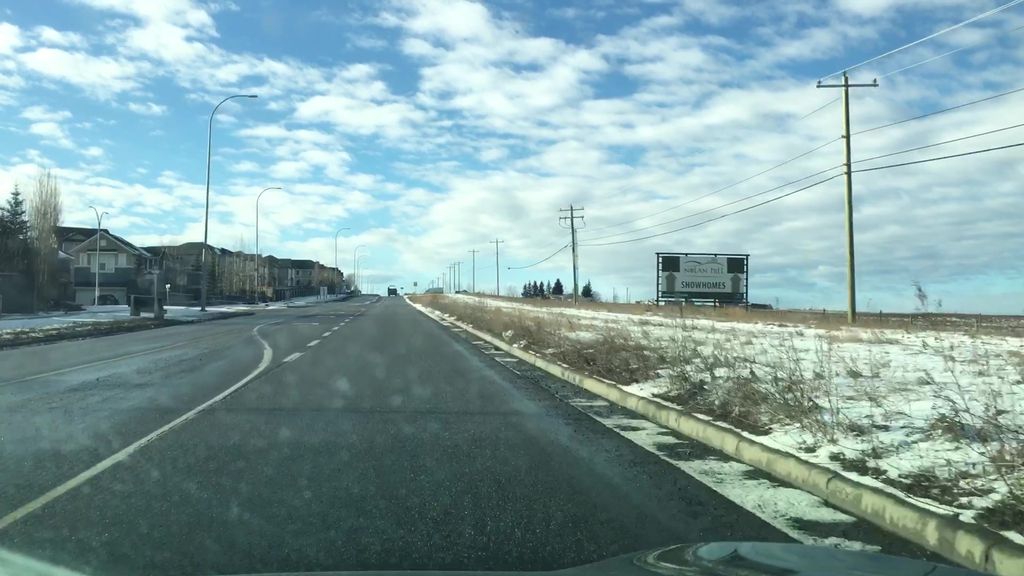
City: calgary